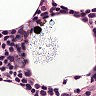
Metastatic tissue present: no